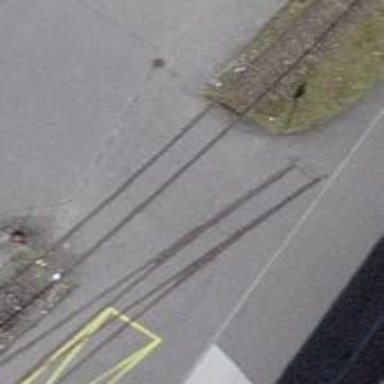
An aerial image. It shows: Level crossing along the railway.